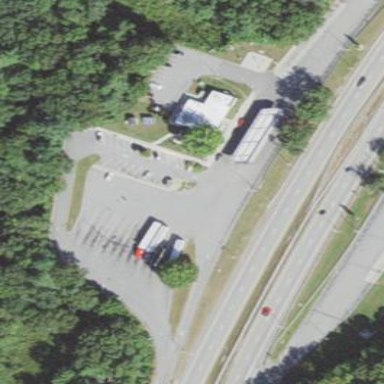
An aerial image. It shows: Rest area on the road.